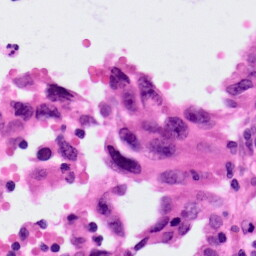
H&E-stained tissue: Lung